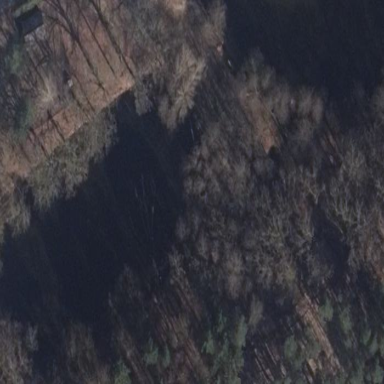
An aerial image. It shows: Forest area.